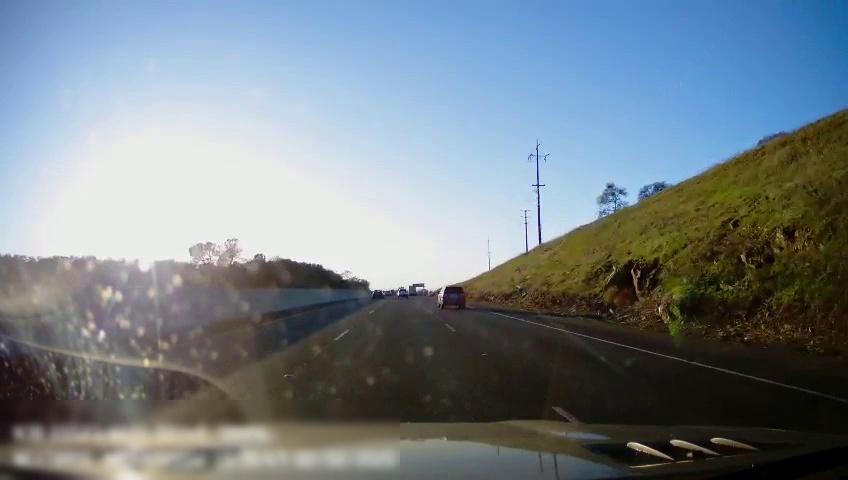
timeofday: Day
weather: Sunny
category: Drivable Space
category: Vehicles | Car
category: Vehicles | Car
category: Vehicles | SUV
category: Vehicles | Other LV
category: Lanes | Alternate Lane
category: Lanes | Current Lane
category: Lanes | Current Lane
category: Lanes | Alternate Lane